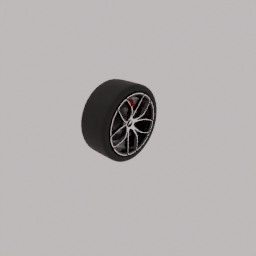
Label: mechanical